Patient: sex M, age 55
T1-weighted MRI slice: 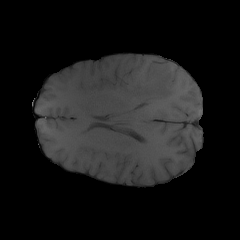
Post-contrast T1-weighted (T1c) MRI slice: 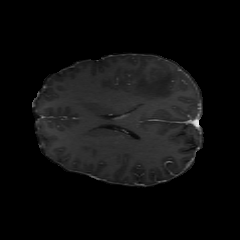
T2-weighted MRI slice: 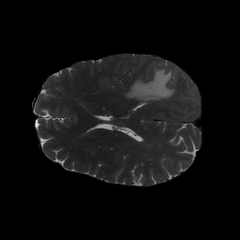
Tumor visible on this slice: yes
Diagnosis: Glioblastoma, IDH-wildtype
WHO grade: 4